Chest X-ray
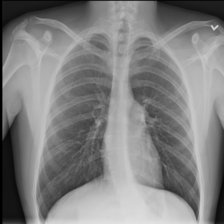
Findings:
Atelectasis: negative
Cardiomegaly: negative
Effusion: negative
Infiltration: negative
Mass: negative
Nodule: negative
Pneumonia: negative
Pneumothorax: negative
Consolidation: negative
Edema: negative
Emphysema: negative
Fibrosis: negative
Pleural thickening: negative
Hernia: negative